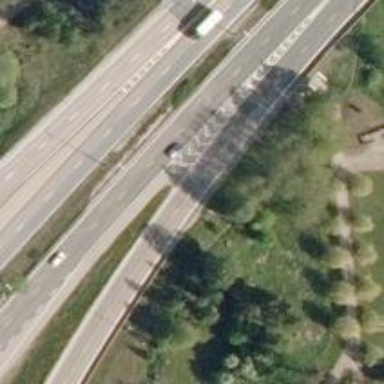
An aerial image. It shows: Asphalt motorway.